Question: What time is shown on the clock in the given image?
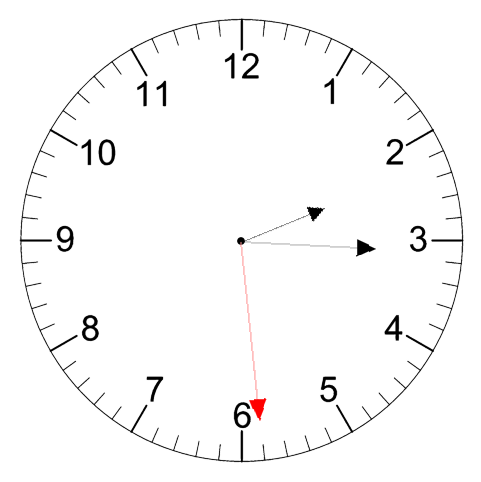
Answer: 02:15:29